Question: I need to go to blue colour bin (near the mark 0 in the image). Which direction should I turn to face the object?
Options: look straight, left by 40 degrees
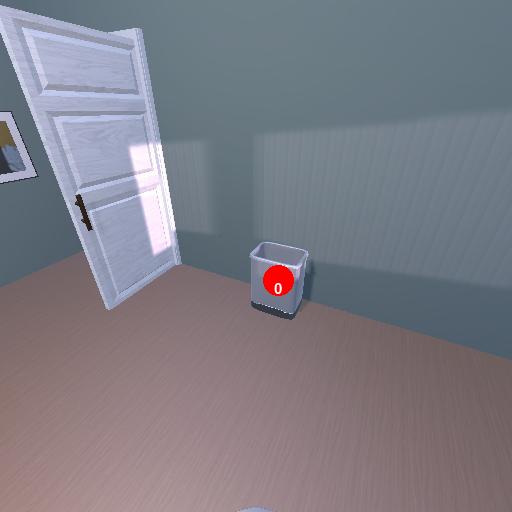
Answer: look straight